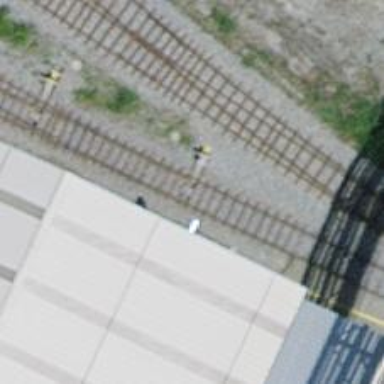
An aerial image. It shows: Railway switch.